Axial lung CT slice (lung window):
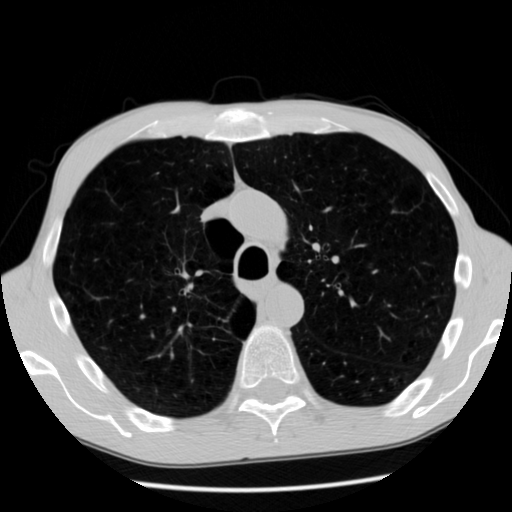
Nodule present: no